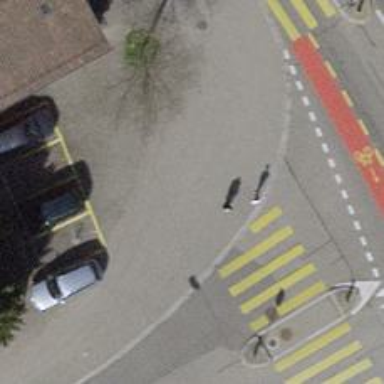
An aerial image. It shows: Kerb serving as barrier.